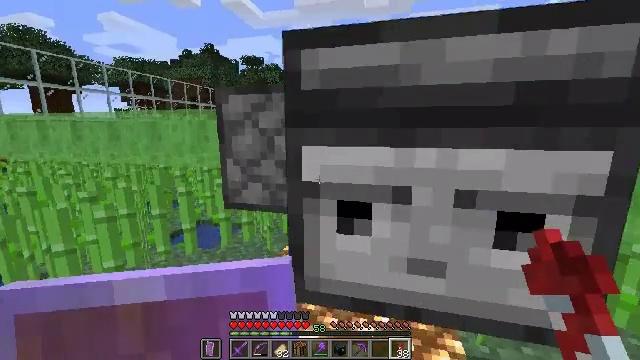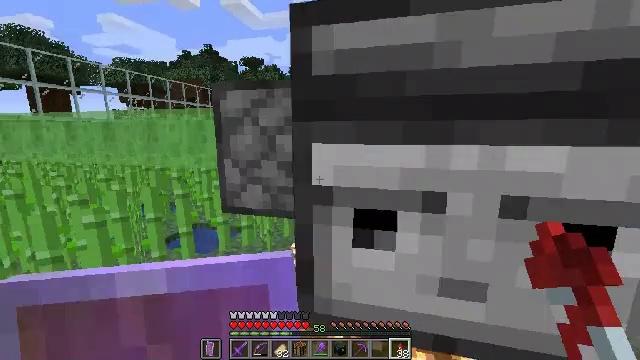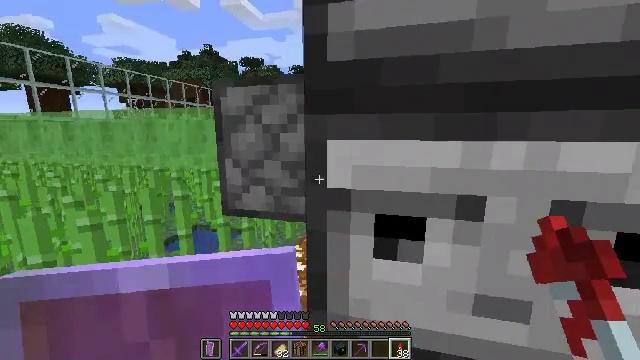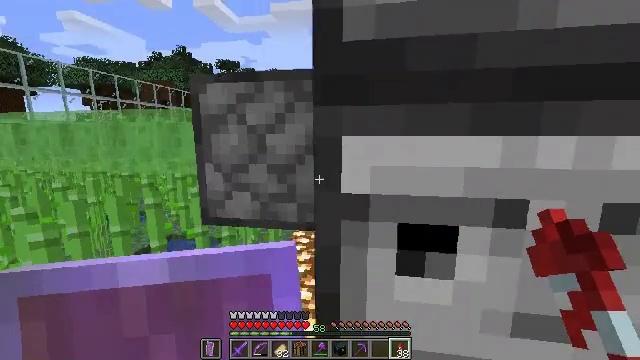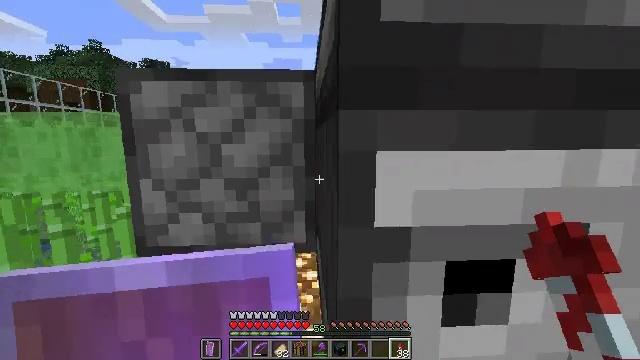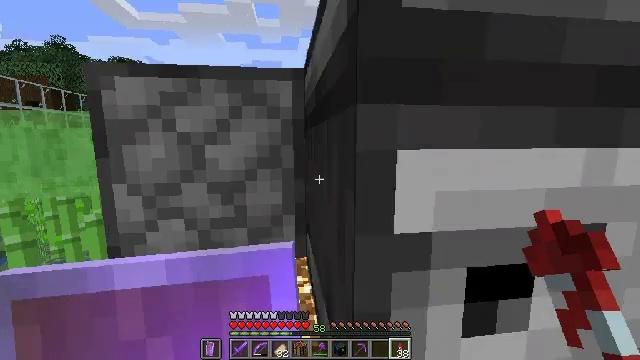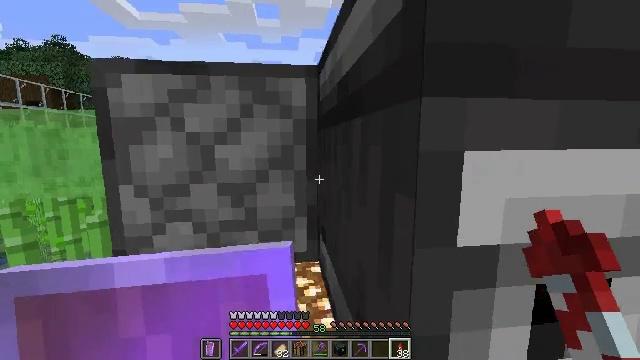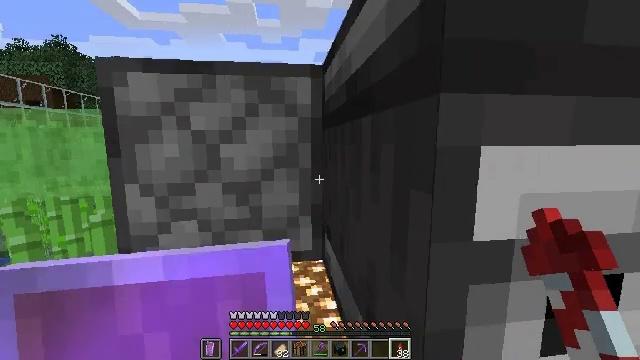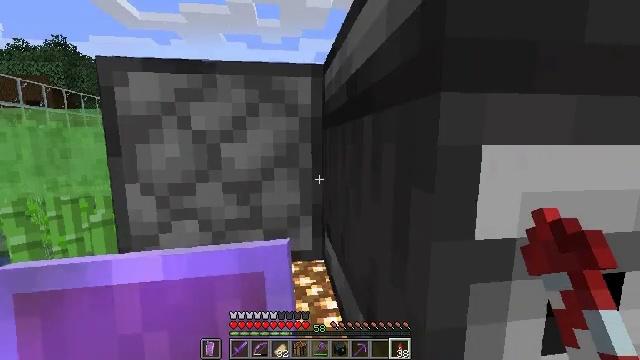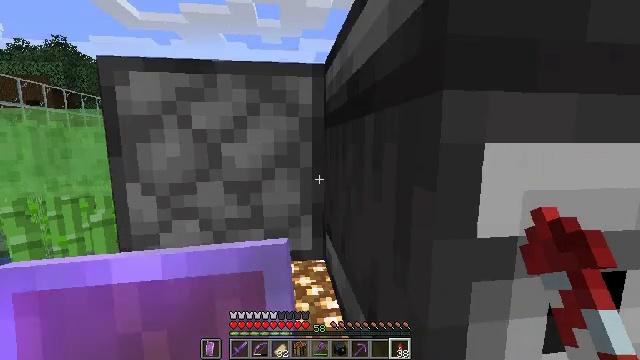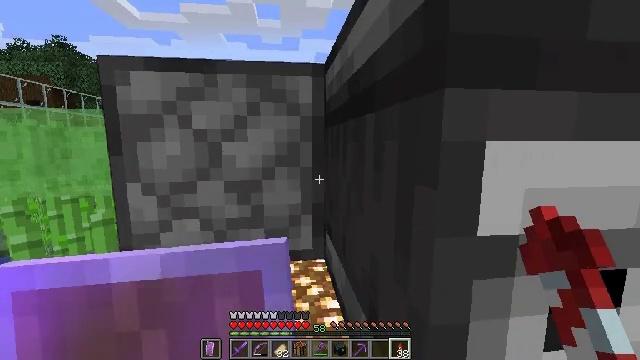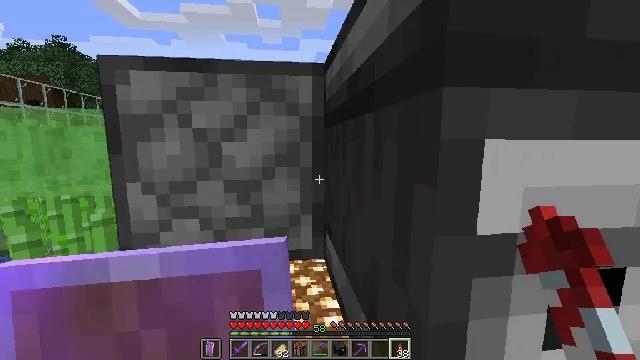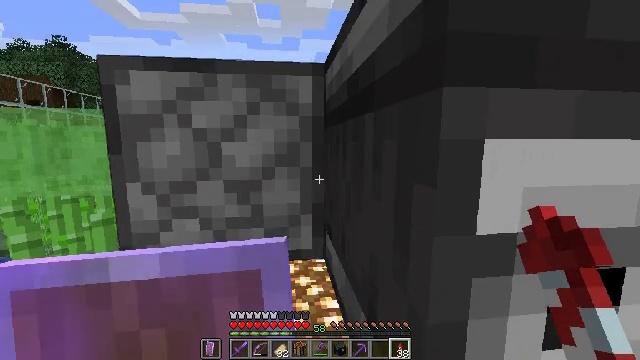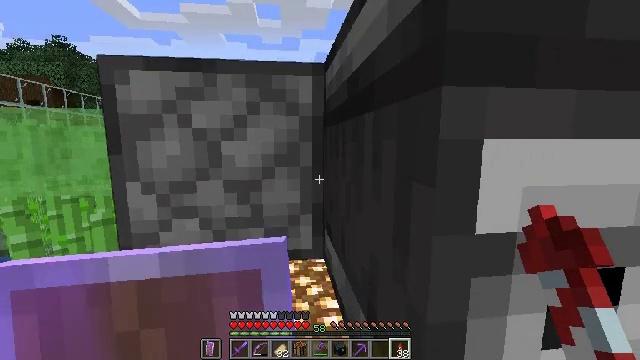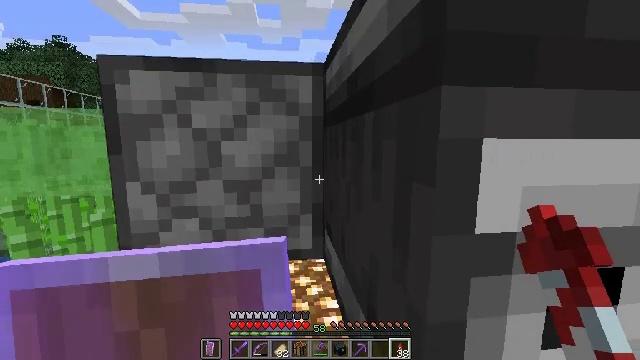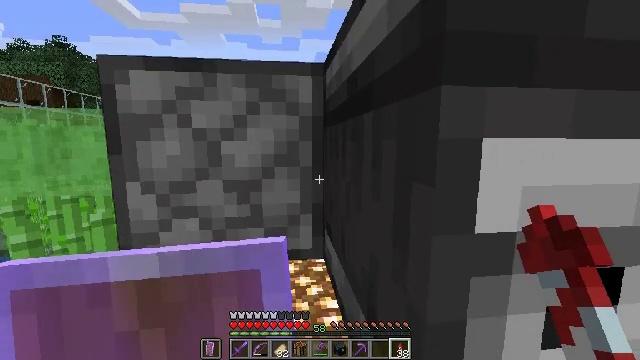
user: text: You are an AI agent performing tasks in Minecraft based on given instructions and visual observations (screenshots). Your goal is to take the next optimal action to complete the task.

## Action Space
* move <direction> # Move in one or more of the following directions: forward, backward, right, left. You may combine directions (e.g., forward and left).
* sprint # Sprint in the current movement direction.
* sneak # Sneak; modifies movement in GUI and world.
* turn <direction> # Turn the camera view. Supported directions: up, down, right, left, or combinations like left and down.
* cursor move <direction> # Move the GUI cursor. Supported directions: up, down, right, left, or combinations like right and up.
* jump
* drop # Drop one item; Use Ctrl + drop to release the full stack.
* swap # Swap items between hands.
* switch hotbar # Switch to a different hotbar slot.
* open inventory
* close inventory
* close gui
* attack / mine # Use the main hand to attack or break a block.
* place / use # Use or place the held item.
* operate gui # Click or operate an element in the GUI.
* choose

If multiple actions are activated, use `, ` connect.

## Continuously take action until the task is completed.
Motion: motion action
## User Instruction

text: Gather slime blocks for crafting purposes.
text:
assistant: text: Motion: move forward and move left
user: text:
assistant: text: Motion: move forward and move left
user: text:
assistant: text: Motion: move forward and move left, turn right
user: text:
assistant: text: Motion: move forward and move left, turn right and up
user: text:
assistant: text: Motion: move forward, turn right
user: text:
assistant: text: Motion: no_op
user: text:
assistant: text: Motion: no_op
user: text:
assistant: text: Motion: no_op
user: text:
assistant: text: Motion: no_op
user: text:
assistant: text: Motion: no_op
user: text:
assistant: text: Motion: no_op
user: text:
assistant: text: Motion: no_op
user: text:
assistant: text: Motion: no_op
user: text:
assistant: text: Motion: no_op
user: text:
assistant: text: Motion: no_op
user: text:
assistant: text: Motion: no_op
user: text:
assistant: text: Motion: no_op
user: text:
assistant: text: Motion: no_op
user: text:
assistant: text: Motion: move left
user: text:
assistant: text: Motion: move left, turn right
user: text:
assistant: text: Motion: move left, turn right
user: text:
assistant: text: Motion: no_op
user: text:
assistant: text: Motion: no_op
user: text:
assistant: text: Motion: jump
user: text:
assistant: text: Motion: jump
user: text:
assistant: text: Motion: jump
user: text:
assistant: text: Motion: jump
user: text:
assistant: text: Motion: jump
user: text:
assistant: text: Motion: jump
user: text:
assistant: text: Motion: jump